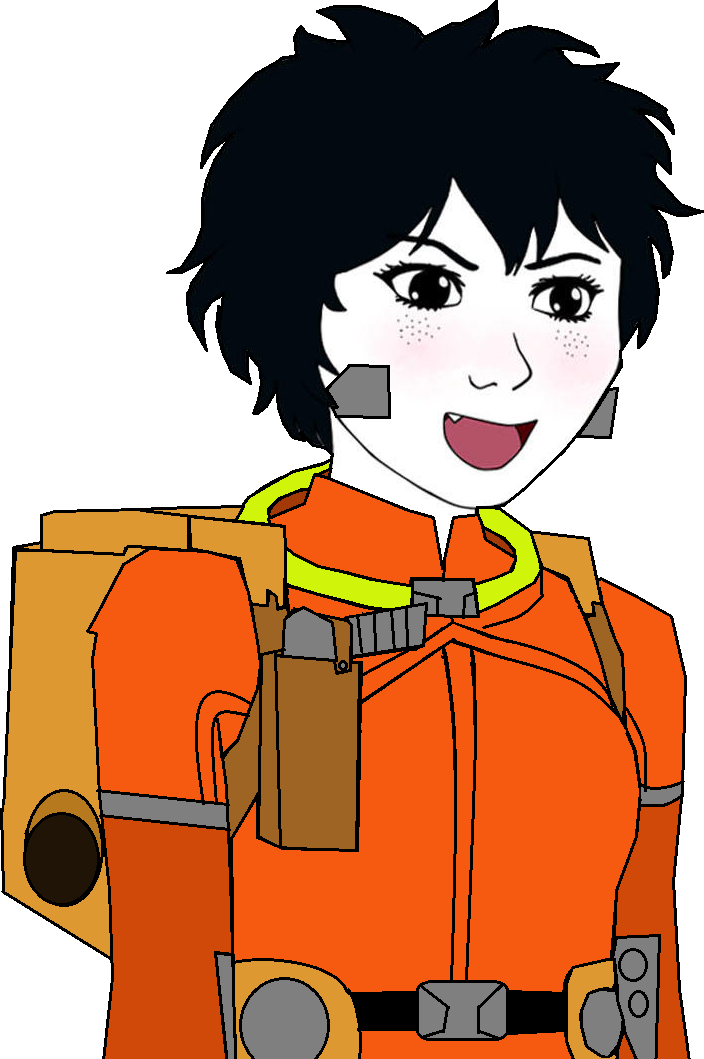
Label: 5_Tomboy